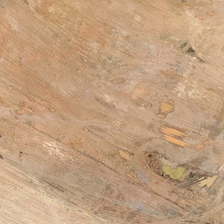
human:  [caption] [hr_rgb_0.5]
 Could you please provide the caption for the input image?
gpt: it is a piece of bareland .

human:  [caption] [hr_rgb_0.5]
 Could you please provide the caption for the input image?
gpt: it is a piece of bareland .

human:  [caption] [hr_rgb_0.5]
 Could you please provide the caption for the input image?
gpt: it is a piece of bareland .

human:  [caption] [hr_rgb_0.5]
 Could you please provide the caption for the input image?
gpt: it is a piece of bareland .

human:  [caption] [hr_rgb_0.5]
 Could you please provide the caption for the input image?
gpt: it is a piece of bareland .